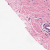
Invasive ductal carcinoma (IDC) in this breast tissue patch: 0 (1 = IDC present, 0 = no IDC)